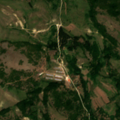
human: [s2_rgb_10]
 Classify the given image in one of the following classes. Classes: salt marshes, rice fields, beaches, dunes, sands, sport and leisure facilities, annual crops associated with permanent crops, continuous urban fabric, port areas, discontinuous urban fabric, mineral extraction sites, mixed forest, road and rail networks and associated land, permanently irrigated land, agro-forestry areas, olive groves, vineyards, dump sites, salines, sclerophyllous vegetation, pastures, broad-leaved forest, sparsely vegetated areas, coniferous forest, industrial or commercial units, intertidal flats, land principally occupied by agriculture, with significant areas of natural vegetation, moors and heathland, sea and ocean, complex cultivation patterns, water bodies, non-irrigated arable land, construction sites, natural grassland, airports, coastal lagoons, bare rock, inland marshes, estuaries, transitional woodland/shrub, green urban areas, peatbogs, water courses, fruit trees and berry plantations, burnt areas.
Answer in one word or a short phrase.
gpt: pastures, land principally occupied by agriculture, with significant areas of natural vegetation, broad-leaved forest, natural grassland